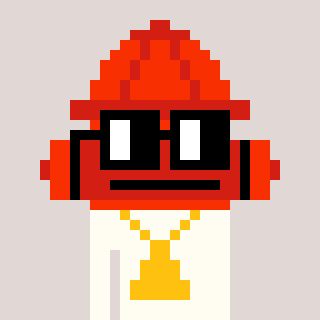
a pixel art character with square black glasses, a fire hydrant-shaped head and a grayscale-colored body on a warm background